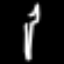
Label: fork